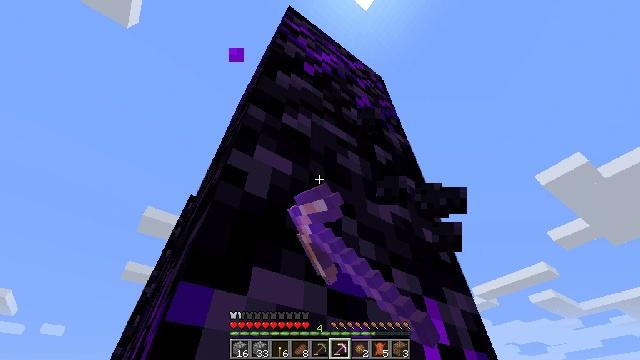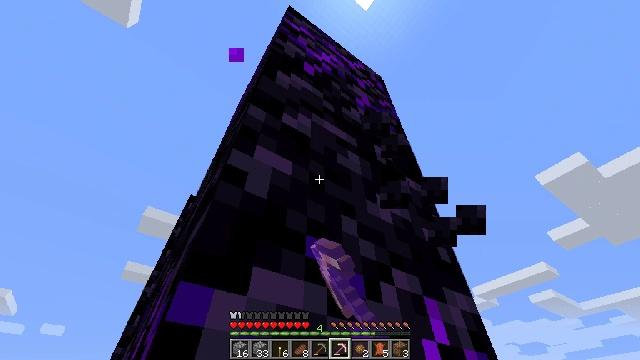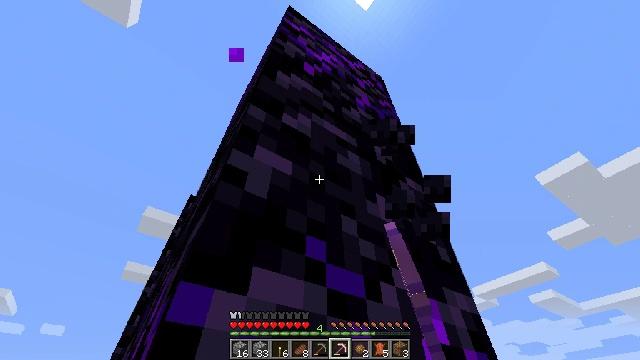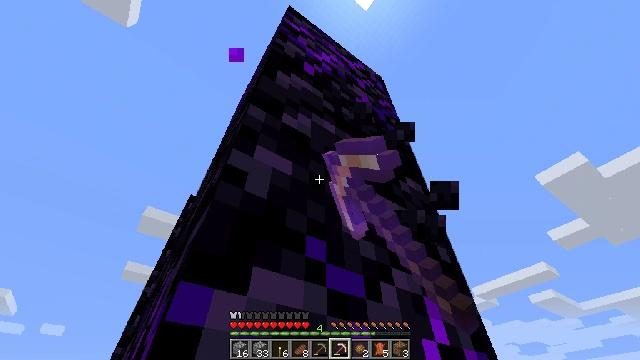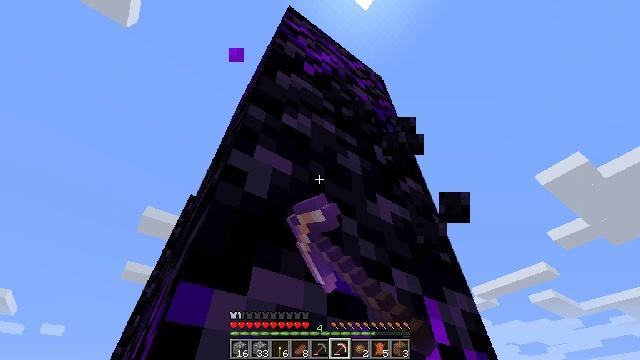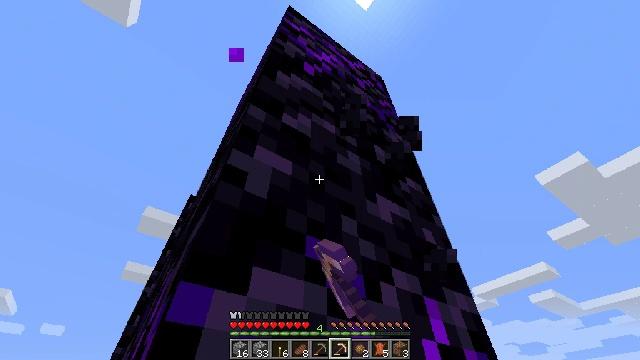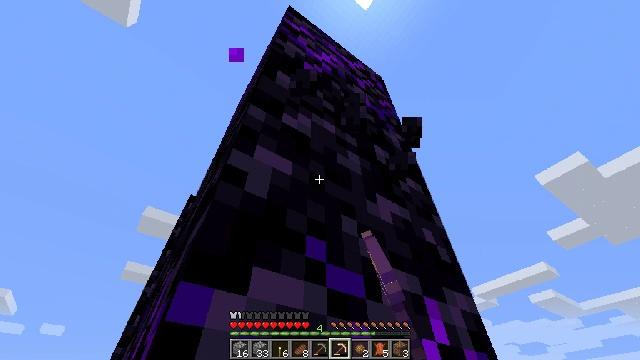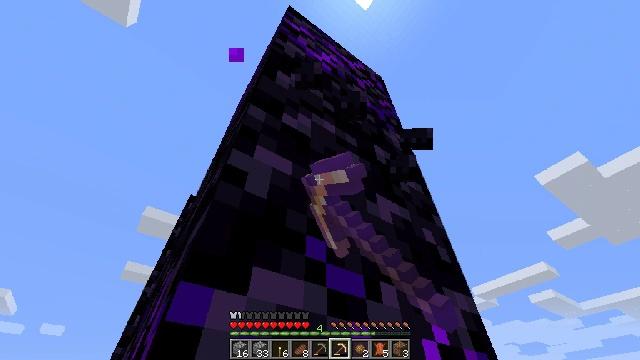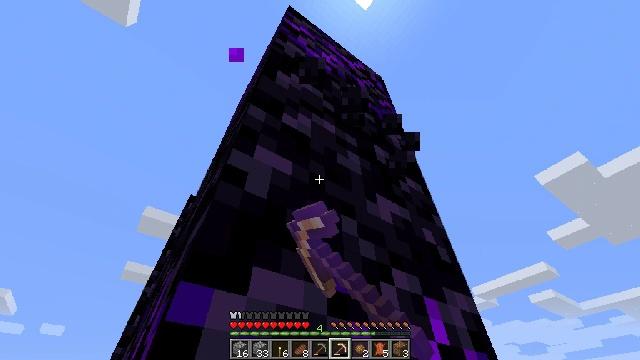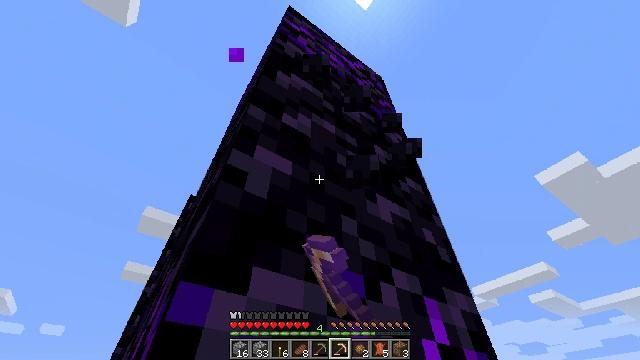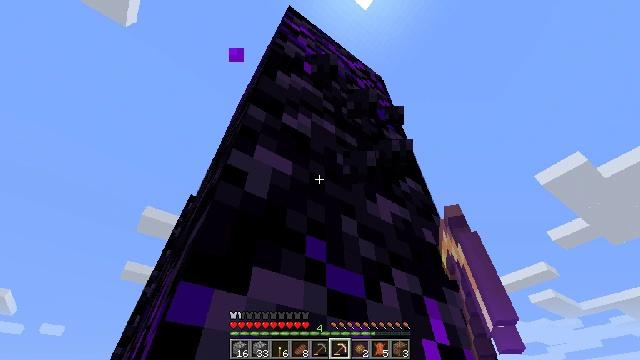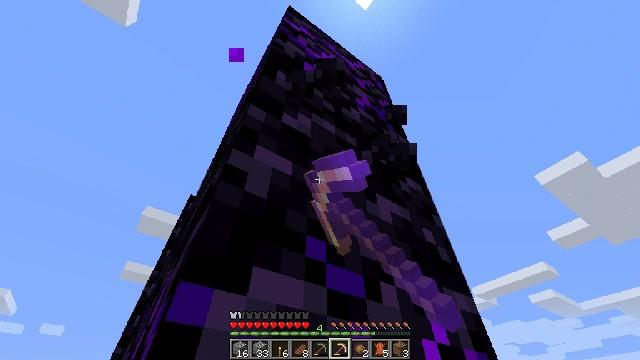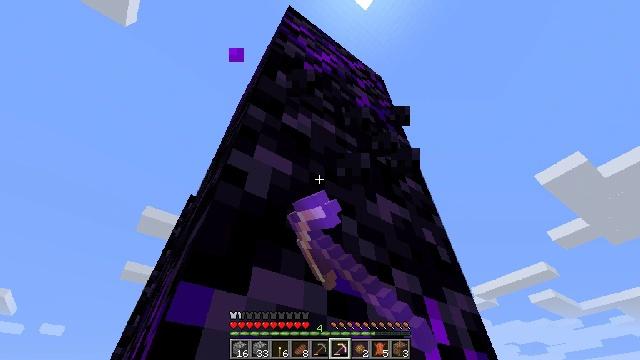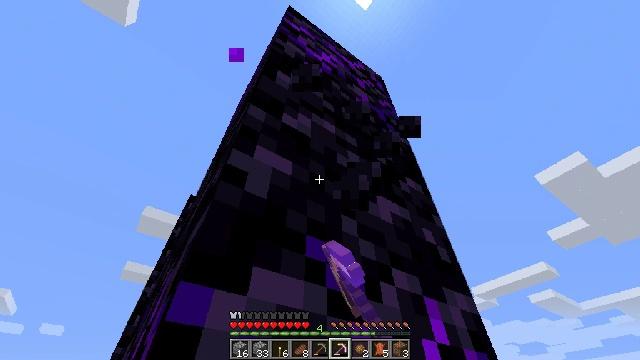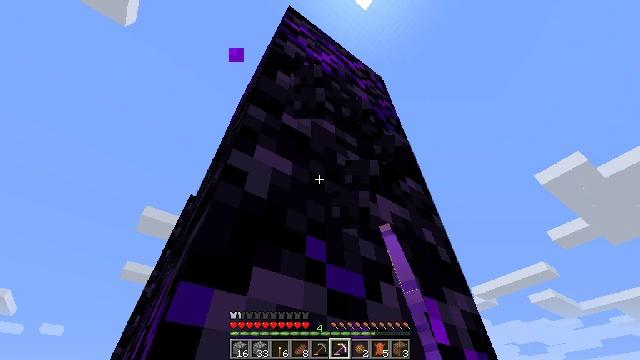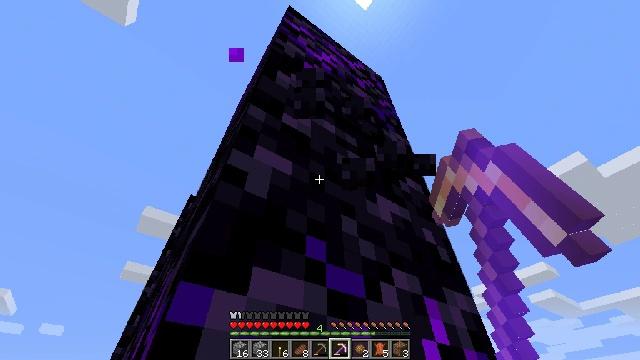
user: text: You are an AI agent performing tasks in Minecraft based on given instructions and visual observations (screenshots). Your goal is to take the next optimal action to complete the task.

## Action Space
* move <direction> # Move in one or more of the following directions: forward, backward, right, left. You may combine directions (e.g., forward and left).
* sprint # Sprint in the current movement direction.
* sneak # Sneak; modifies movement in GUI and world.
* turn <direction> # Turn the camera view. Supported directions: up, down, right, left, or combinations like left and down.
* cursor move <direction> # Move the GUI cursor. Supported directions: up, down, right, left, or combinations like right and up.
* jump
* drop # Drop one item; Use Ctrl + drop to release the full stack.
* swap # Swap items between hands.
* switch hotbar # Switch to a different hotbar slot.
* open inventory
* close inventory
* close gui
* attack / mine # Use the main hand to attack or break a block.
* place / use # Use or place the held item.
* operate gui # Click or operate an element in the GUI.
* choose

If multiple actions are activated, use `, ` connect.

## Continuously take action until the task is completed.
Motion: motion action
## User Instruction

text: Gather grass on the ground.
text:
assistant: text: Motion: attack / mine
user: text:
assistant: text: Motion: attack / mine
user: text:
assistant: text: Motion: attack / mine
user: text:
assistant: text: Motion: attack / mine
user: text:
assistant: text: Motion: attack / mine
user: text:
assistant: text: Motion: attack / mine
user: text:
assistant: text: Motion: attack / mine
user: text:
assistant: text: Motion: attack / mine
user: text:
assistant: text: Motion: attack / mine
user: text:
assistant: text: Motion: attack / mine
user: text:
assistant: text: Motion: attack / mine
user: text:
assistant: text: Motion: attack / mine
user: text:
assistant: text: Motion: attack / mine
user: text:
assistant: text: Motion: attack / mine
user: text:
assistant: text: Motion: attack / mine
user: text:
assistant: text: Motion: attack / mine
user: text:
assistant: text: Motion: attack / mine
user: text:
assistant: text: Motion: attack / mine
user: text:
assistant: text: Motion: attack / mine
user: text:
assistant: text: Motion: attack / mine
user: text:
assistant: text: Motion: turn down
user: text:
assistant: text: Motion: turn right and down
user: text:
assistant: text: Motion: turn right and down
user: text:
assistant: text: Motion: turn right and down
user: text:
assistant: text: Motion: turn right and down
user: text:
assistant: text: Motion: turn right and down
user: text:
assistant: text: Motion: turn right and down
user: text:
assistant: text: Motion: turn right and down
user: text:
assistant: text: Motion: turn right
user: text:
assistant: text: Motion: turn right and down